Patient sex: F
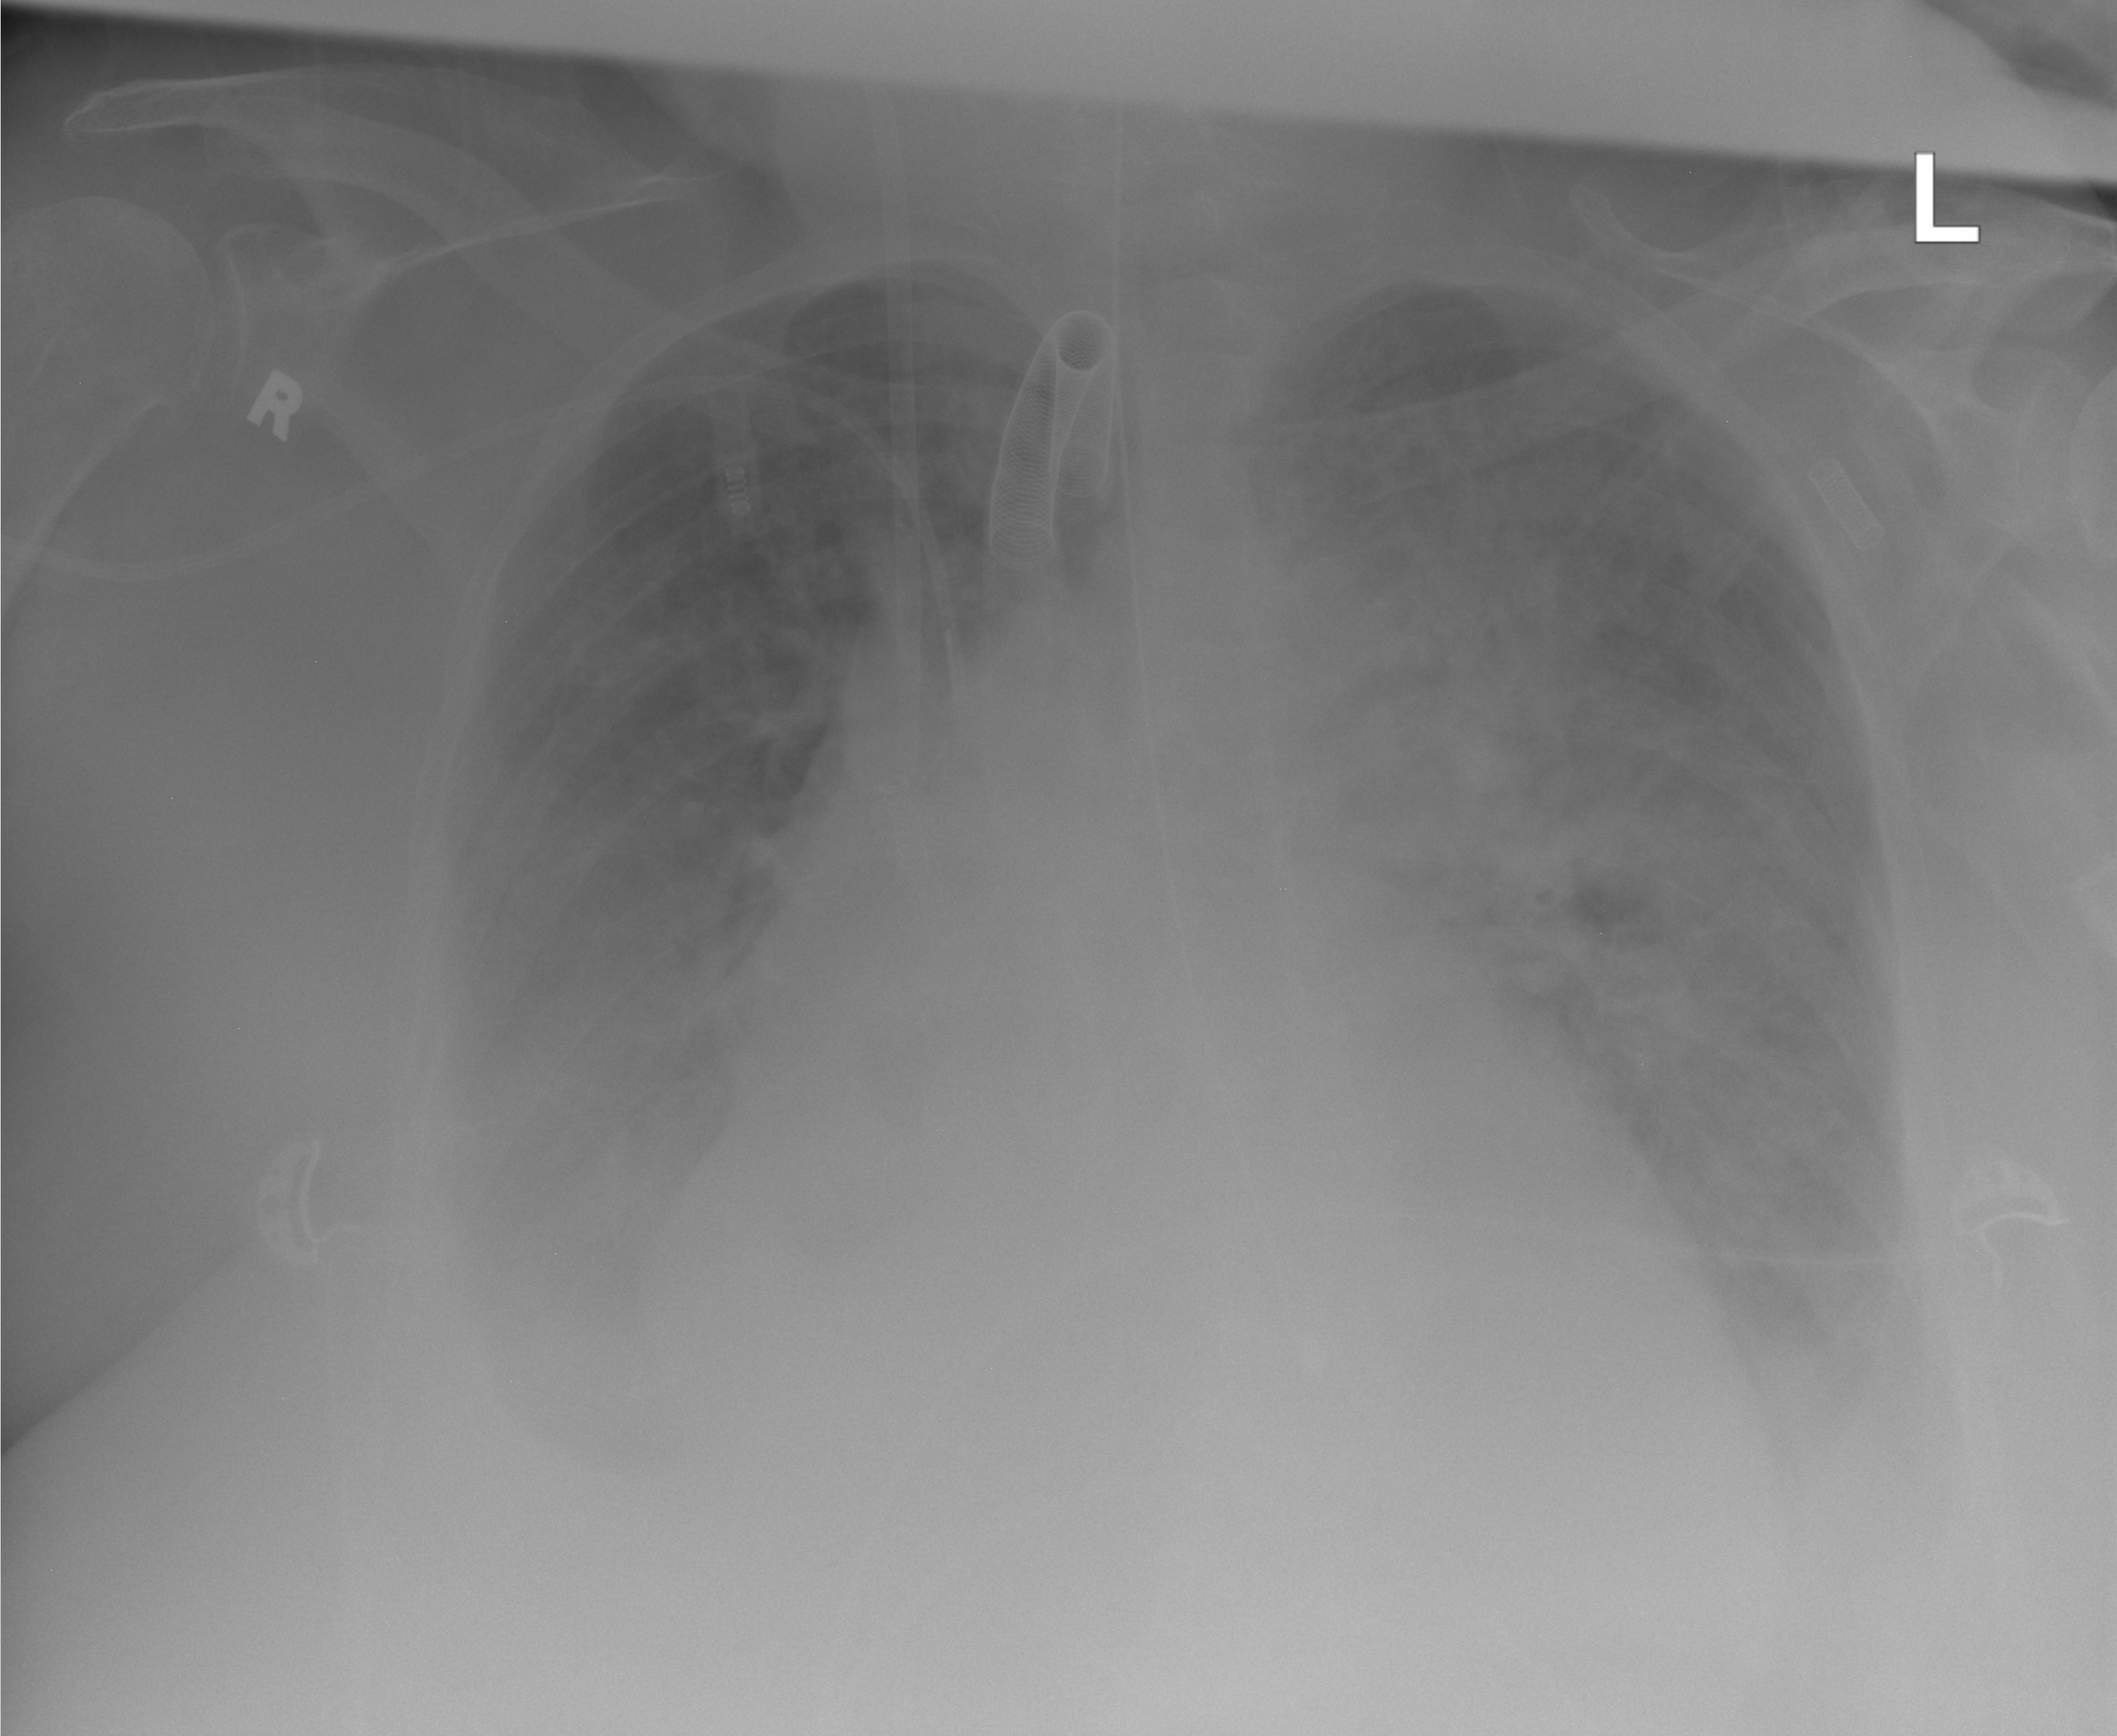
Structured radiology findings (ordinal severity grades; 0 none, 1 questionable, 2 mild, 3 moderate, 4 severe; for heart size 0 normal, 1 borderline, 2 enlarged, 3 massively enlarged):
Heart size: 3
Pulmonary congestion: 0
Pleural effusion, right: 2
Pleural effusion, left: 2
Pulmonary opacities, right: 2
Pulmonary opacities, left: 3
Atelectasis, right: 2
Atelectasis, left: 3